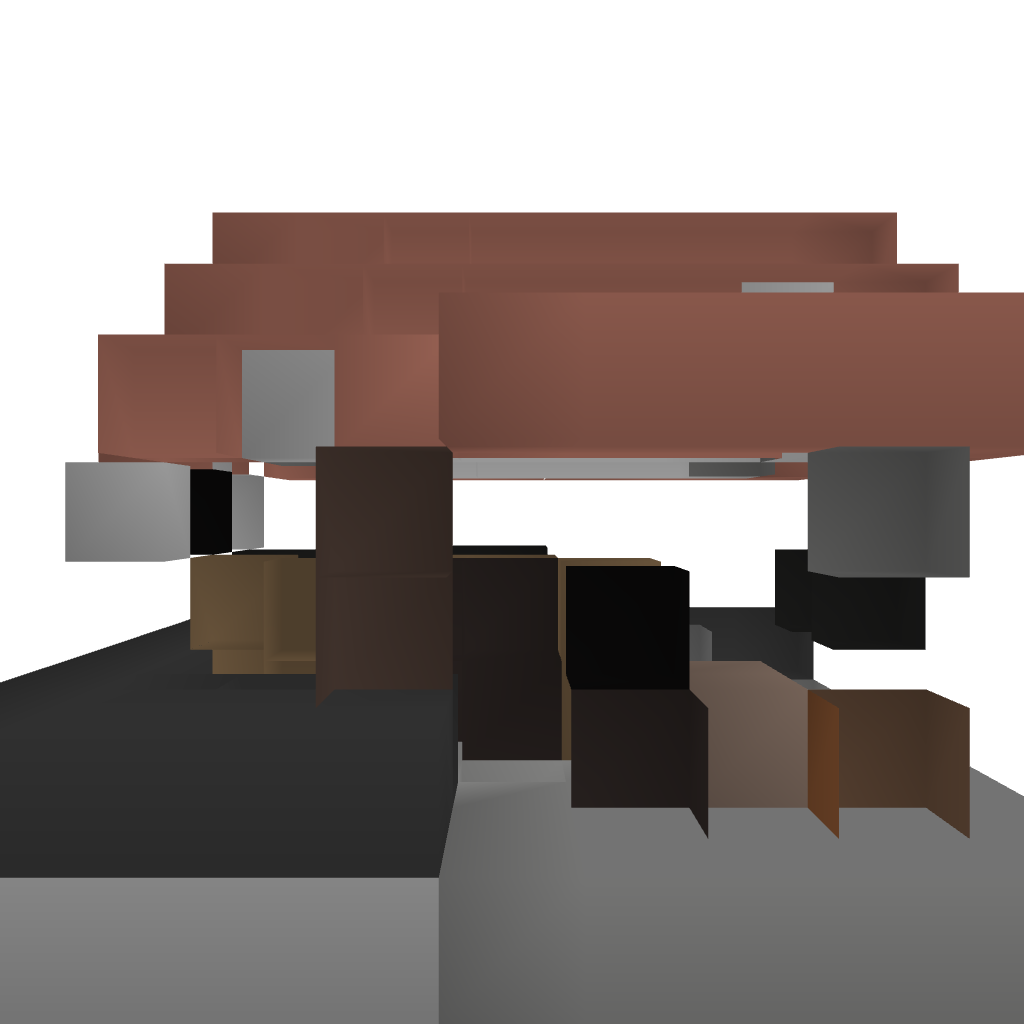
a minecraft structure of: Clay Cabin